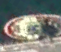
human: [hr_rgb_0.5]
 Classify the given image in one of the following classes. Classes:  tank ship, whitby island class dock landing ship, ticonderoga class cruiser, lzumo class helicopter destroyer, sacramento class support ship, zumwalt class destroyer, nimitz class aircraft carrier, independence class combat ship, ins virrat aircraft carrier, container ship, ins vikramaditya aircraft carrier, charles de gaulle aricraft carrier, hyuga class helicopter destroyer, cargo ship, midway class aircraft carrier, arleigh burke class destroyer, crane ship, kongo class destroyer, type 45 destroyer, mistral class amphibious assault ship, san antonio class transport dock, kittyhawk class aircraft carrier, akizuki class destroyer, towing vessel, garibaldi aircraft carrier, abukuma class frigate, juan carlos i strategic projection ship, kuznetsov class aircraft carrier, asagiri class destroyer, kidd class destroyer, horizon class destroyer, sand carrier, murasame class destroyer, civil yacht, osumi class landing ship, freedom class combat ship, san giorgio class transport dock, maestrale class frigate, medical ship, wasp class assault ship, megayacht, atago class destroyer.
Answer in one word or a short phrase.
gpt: Towing vessel